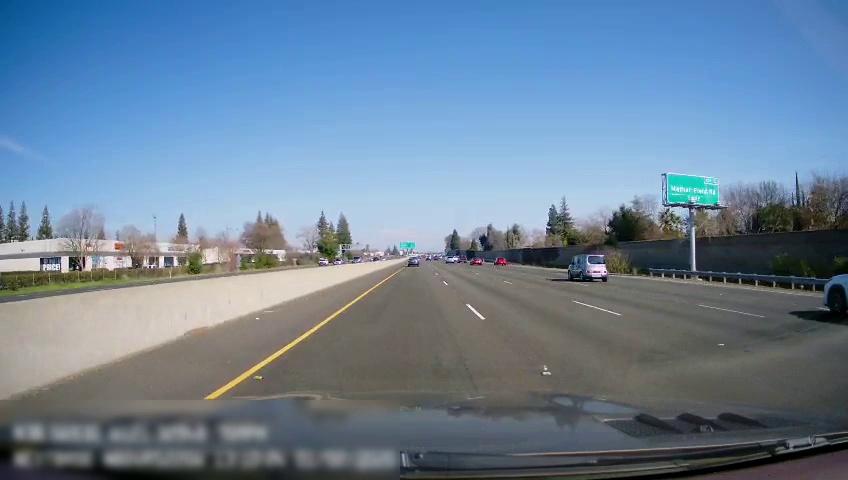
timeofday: Day
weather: Sunny
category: Drivable Space
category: Drivable Space
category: Vehicles | Truck
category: Vehicles | Car
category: Vehicles | Truck
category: Vehicles | SUV
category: Vehicles | Car
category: Vehicles | Car
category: Vehicles | Van
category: Vehicles | Car
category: Vehicles | SUV
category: Lanes | Alternate Lane
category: Lanes | Current Lane
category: Lanes | Current Lane
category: Lanes | Alternate Lane
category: Lanes | Alternate Lane
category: Lanes | Alternate Lane
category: Traffic | Signs
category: Traffic | Signs